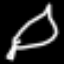
Label: leaf